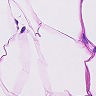
Metastatic tissue present: no